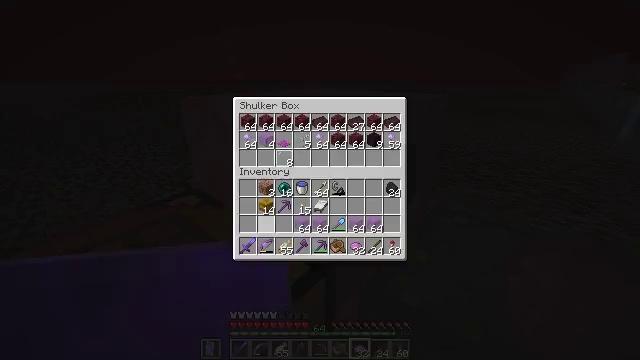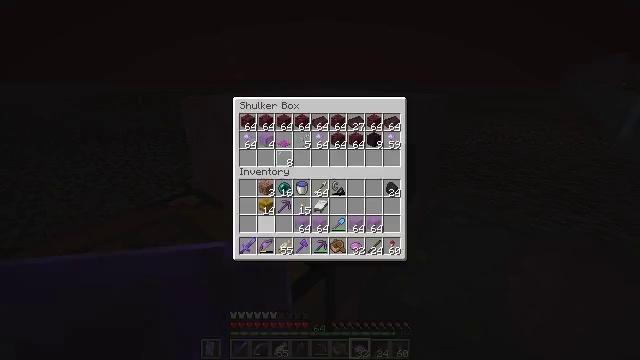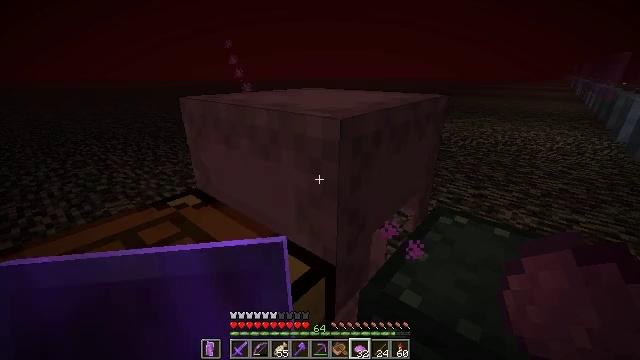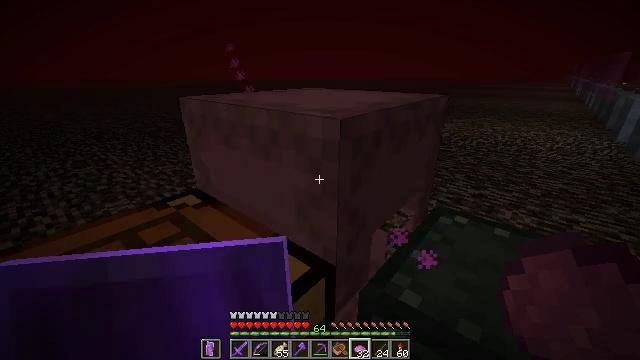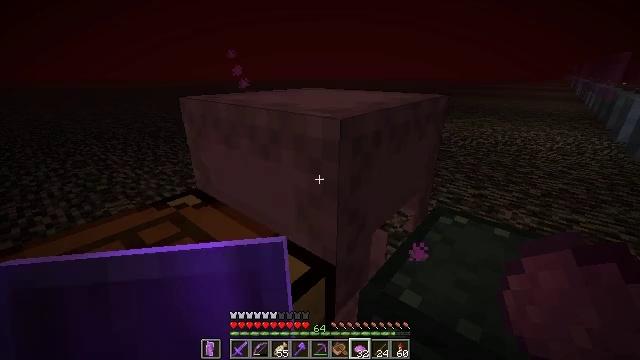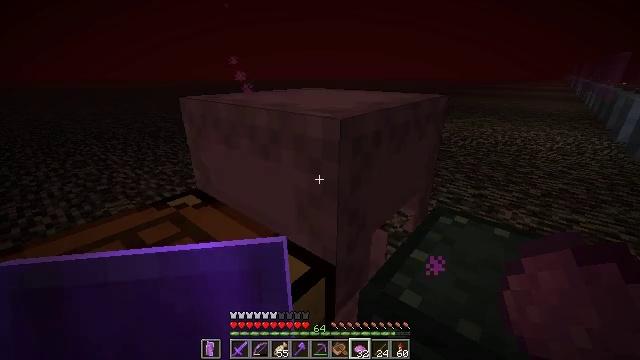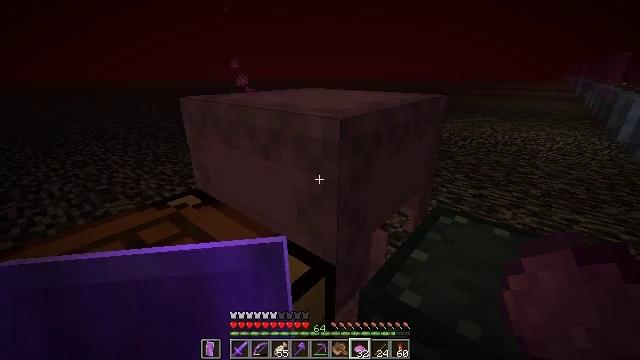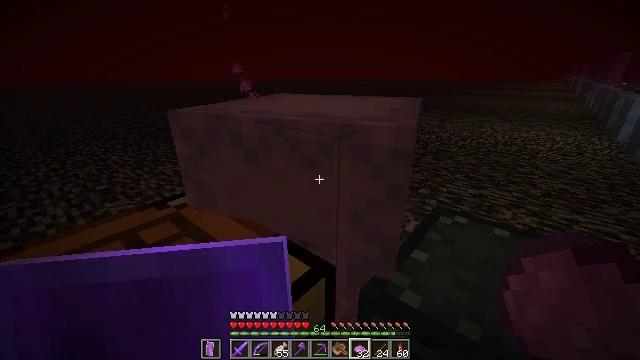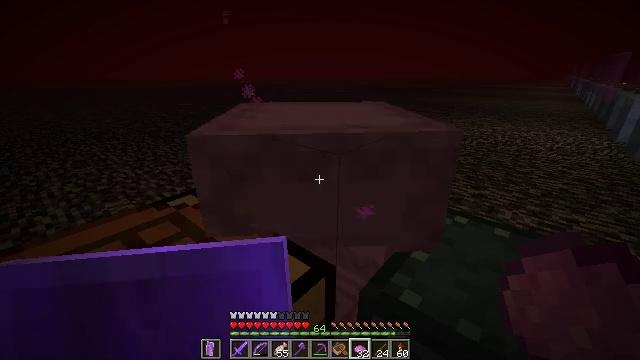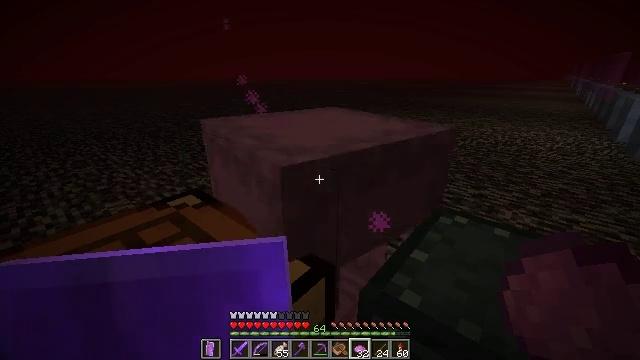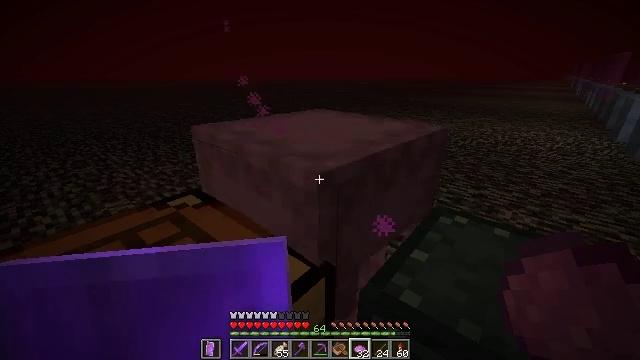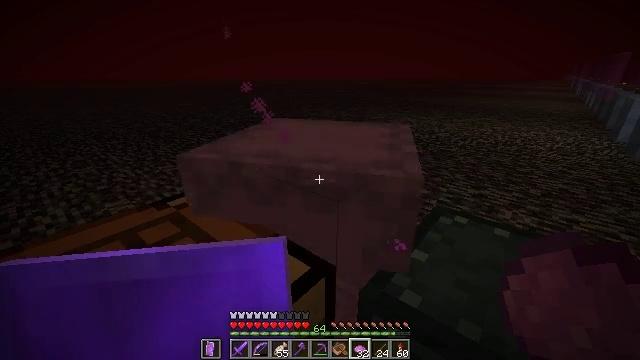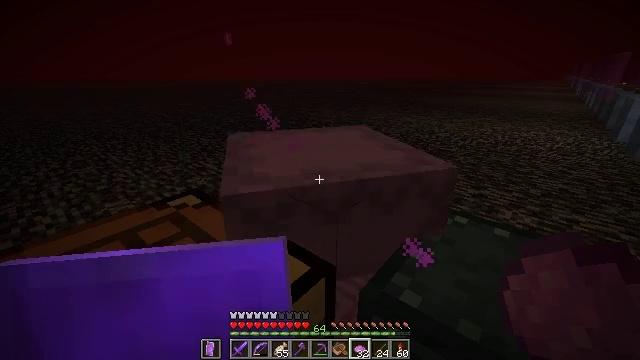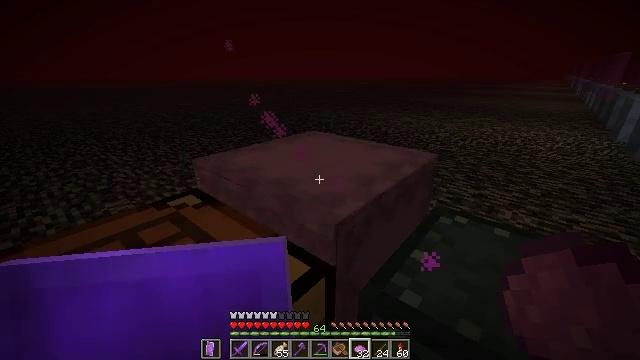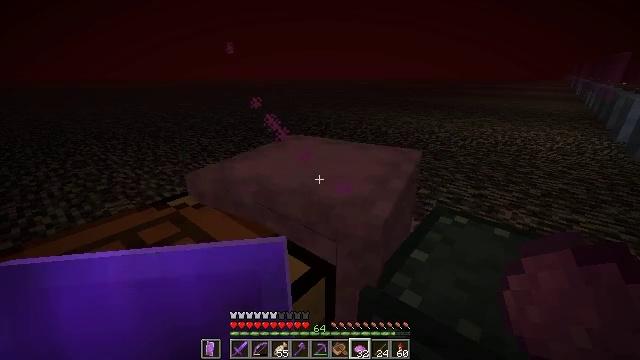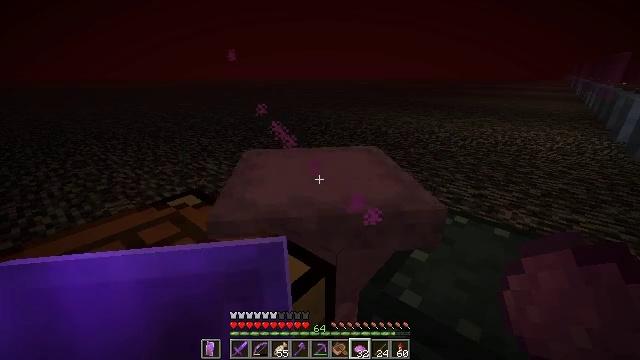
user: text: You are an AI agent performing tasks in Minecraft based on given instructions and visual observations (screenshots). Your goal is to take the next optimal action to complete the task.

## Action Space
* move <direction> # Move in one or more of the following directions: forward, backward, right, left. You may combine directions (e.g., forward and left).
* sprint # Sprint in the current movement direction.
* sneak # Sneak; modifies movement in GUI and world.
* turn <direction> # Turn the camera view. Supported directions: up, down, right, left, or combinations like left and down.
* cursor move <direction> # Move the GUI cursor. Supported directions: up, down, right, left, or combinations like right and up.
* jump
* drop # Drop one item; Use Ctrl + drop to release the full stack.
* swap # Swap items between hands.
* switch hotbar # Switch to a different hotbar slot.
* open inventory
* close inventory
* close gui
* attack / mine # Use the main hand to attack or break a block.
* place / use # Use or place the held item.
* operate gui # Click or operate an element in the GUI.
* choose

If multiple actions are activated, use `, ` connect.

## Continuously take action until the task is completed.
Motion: motion action
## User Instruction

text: Use 6 magenta stained glass to make magenta stained glass pane.
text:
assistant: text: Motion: open gui
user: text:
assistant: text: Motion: no_op
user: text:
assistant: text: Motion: close gui
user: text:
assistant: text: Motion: no_op
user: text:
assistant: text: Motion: no_op
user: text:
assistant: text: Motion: no_op
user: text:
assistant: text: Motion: no_op
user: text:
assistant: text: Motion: no_op
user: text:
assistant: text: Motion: no_op
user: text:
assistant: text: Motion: no_op
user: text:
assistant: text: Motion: no_op
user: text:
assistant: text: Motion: no_op
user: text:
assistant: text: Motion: no_op
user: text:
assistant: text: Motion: no_op
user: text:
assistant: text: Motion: no_op
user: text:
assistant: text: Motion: no_op
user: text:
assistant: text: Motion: no_op
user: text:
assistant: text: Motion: use / place
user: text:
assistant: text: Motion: use / place
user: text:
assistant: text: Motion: no_op
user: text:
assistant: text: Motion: no_op
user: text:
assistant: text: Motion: no_op
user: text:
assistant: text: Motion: open gui
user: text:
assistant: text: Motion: no_op
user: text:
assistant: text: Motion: no_op
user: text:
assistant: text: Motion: no_op
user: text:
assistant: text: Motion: no_op
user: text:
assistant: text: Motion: no_op
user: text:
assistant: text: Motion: no_op
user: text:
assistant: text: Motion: no_op